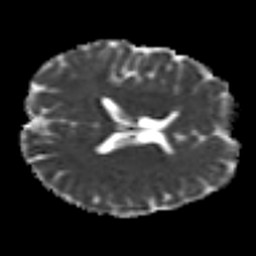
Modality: MD
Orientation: axial
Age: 24
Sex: male
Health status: healthy
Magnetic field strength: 3 T
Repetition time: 8.4 s
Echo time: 0.0926 s